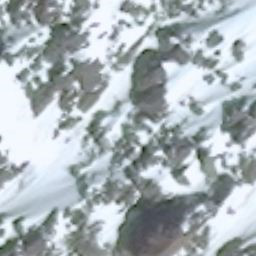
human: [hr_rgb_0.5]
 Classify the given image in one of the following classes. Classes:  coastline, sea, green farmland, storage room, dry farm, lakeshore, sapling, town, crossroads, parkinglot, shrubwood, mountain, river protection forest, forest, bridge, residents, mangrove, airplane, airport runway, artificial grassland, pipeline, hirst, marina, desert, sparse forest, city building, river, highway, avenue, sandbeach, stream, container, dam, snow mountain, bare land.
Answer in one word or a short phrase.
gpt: snow mountain